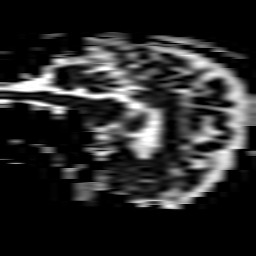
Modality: ADC
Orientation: sagittal
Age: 78
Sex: female
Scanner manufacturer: philips
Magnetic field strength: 3 T
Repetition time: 3.801 s
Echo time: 0.06134 s